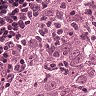
Metastatic tissue present: yes